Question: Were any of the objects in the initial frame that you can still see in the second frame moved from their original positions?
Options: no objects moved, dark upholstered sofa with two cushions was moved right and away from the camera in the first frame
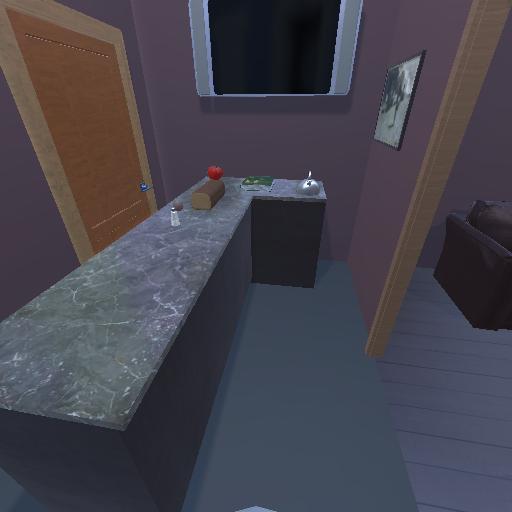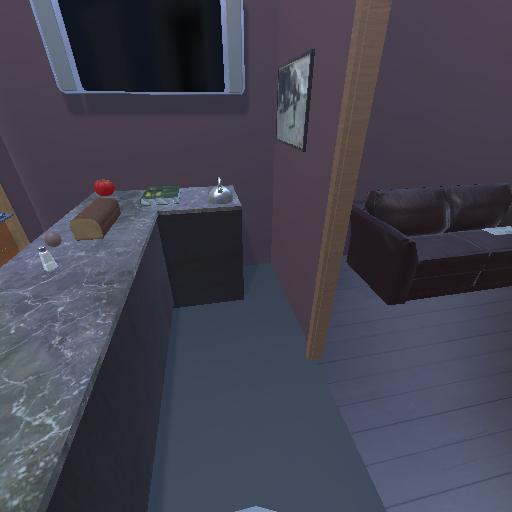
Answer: no objects moved